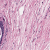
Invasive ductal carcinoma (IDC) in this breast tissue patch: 0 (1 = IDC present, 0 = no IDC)